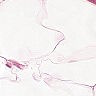
Metastatic tissue present: no